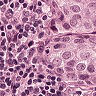
Metastatic tissue present: yes